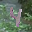
Label: 4